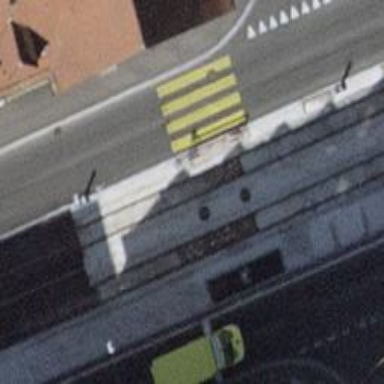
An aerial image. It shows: Tram crossing on the railway.